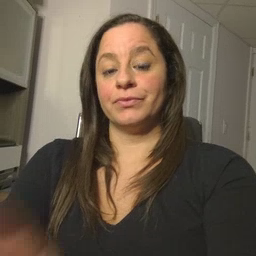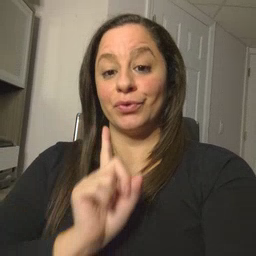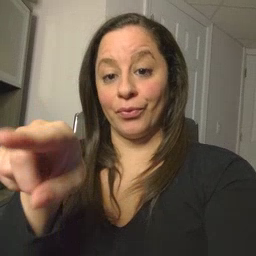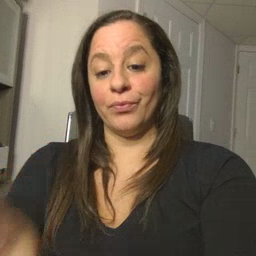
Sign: go